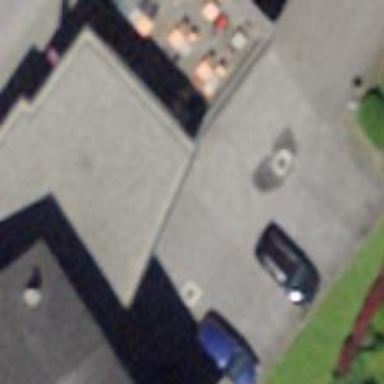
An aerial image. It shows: Restaurant in building.